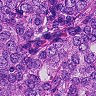
Metastatic tissue present: yes